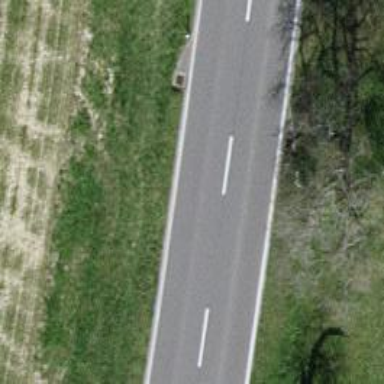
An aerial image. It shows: Primary highway.